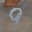
Label: 9